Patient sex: F
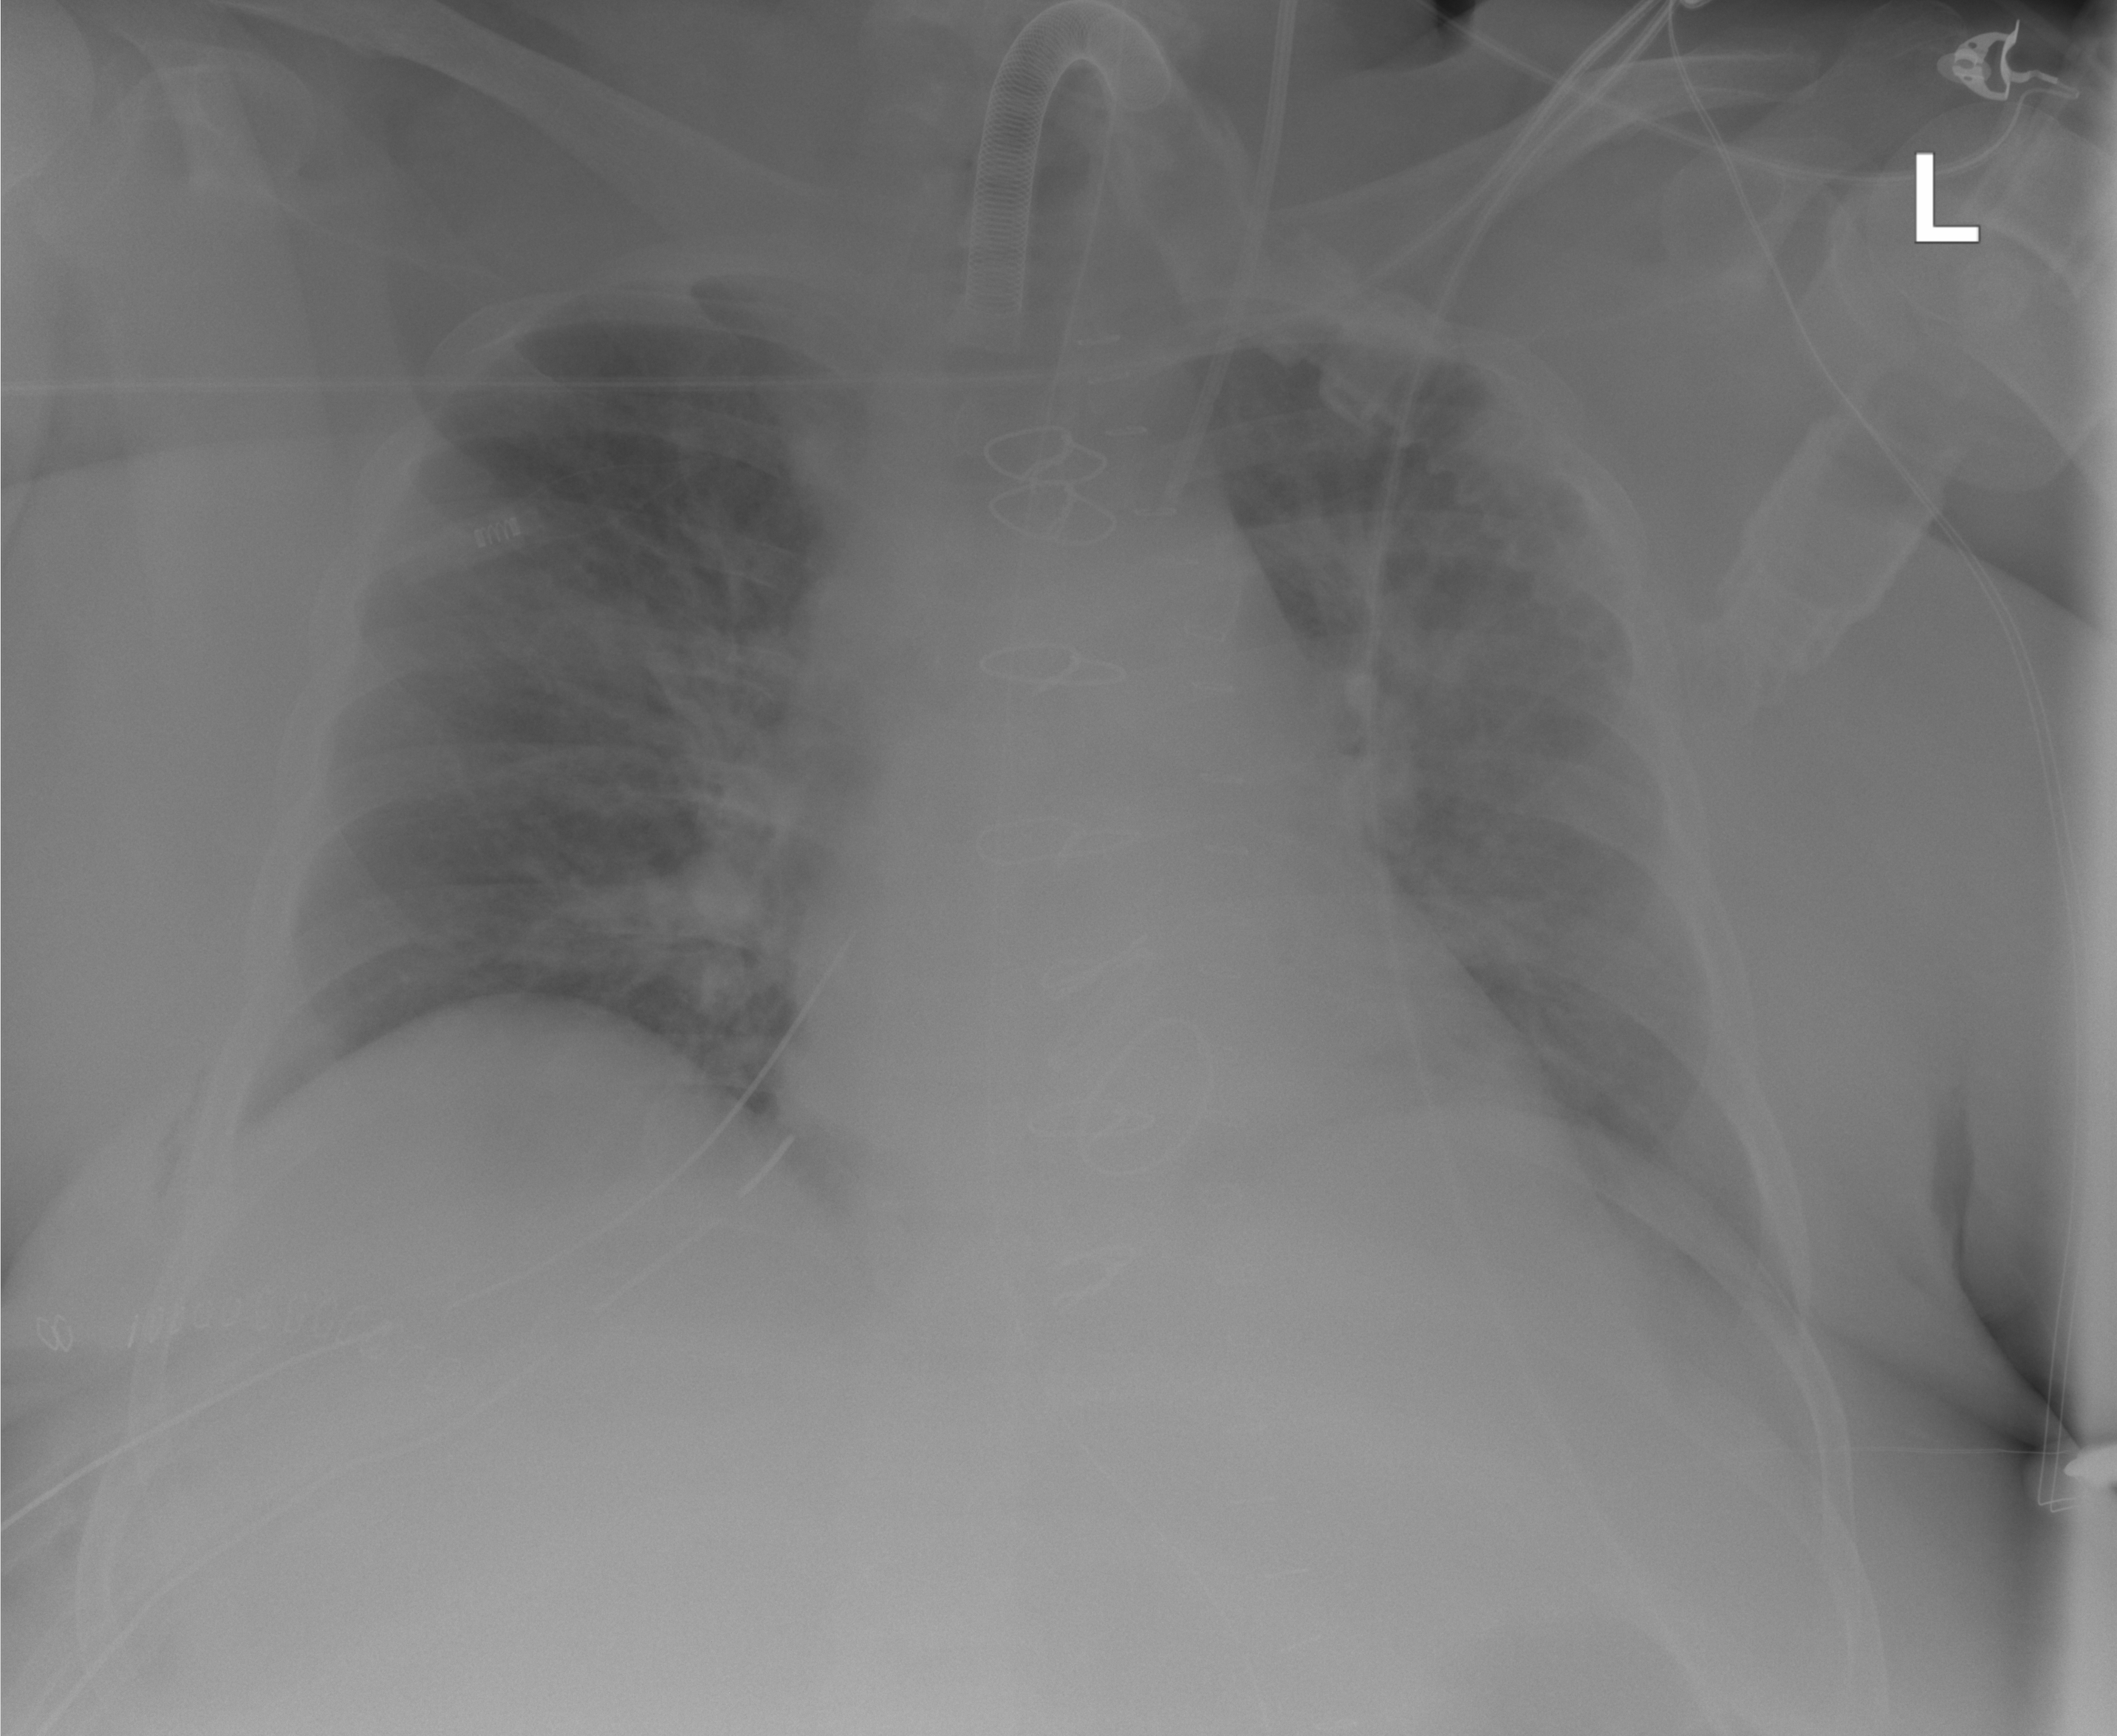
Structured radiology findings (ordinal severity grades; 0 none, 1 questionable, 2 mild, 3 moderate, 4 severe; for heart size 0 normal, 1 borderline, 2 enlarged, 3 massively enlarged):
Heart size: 0
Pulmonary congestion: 2
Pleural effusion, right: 1
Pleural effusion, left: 1
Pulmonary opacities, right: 2
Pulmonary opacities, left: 2
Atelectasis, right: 2
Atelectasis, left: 2